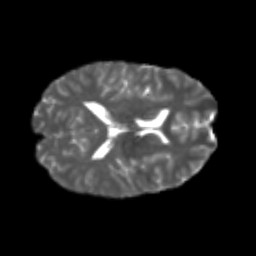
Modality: T2w
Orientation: axial
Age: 23
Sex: male
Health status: healthy
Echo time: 0.074 s